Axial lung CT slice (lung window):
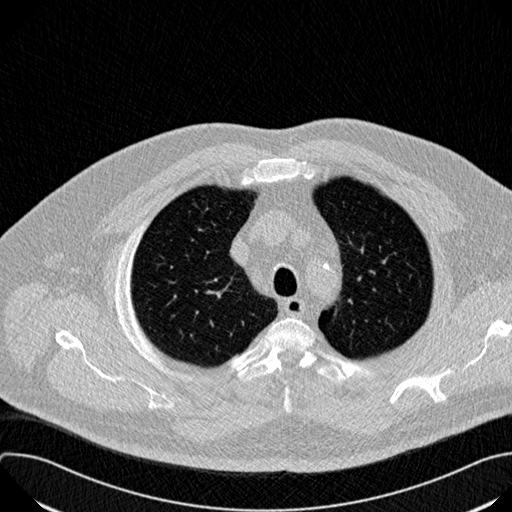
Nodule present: no